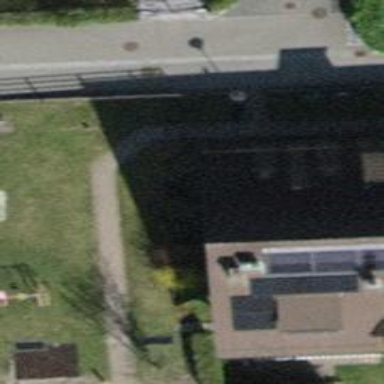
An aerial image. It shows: Set of concrete steps.